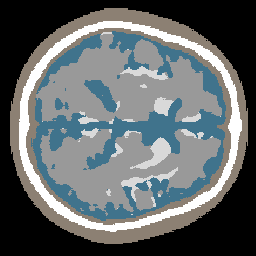
Label: no_lesion